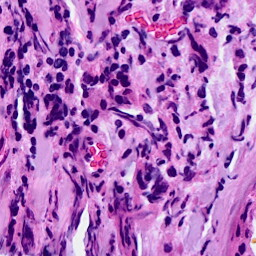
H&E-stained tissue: Breast